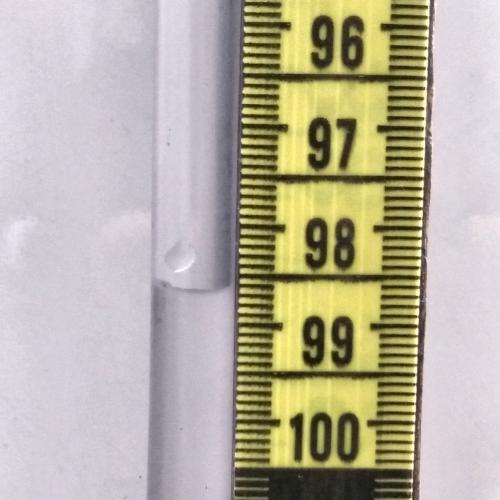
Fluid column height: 98.6 cm